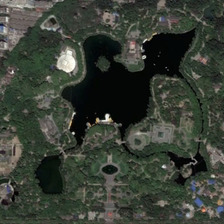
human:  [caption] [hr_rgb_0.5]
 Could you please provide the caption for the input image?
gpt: an island is in the lake surrounded by green trees .

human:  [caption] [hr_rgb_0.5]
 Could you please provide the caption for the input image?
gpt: a house is on the island and a ferris wheel is in the park .

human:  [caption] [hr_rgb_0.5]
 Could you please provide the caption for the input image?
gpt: some buildings are near a park with many green trees and an irregular pond .

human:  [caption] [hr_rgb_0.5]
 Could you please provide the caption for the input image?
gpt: some buildings are near a park with many green trees and an irregular pond .

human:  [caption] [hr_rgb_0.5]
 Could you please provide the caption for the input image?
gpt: an island is in the lake surrounded by green trees .